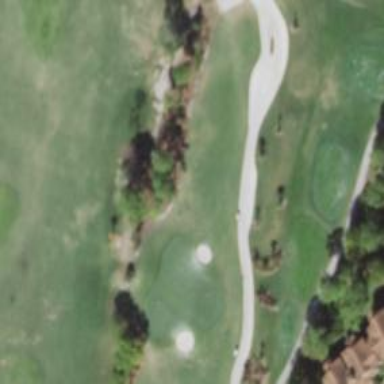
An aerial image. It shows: Service road used as golf cart path.